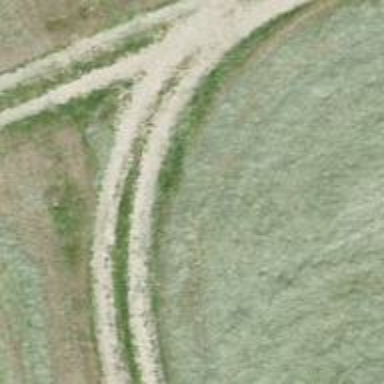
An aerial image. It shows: Grassy track road with grade 4 track type.